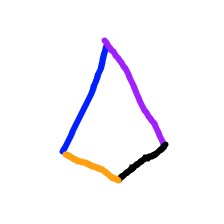
Shape: kite